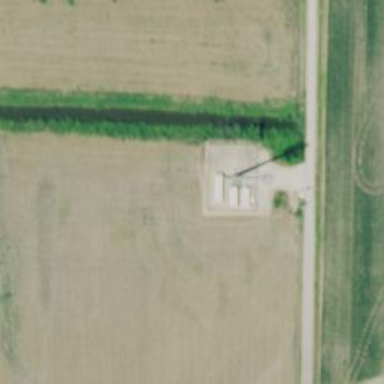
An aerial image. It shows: Communication mast tower.